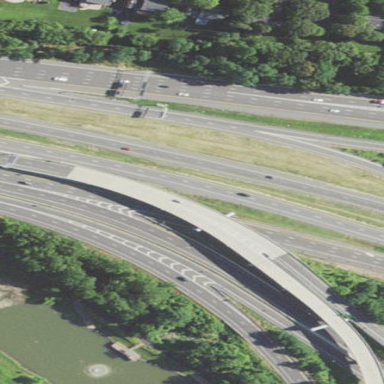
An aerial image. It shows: Man-made bridge.